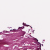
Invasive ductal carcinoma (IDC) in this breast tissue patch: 0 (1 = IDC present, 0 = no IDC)